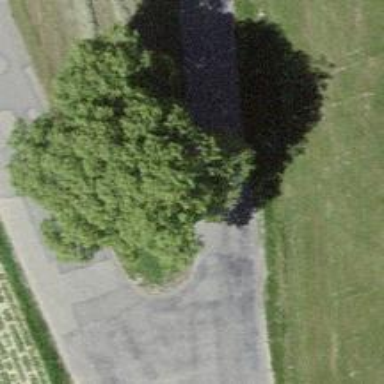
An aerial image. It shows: Bench.